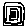
Label: square